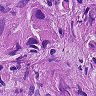
Metastatic tissue present: yes